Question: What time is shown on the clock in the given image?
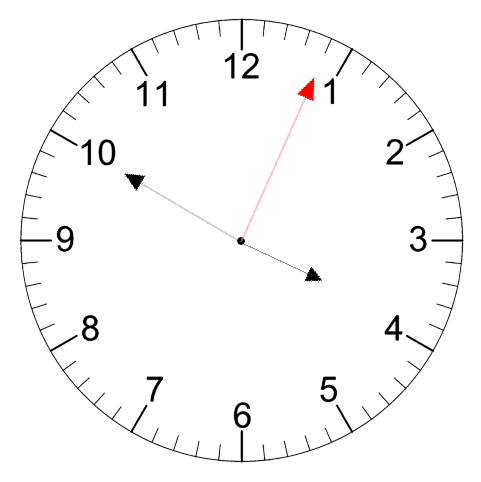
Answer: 03:50:04